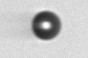
Label: bead